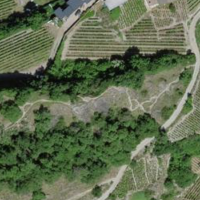
EUNIS habitat code: 40
Species observed at this site:
Chelidonium majus
Opuntia humifusa
Clematis vitalba
Hedera helix